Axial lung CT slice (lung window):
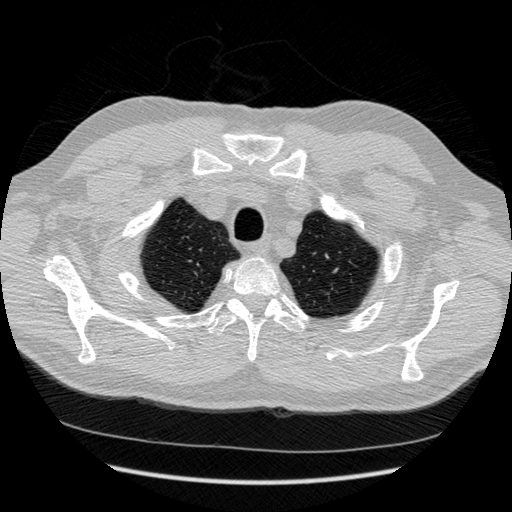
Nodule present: no